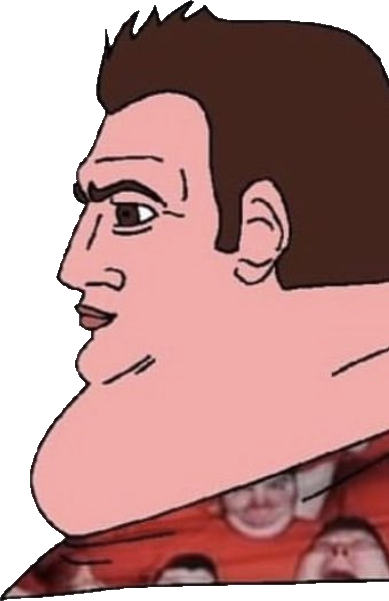
Label: 4_Yes_Chad